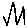
Label: zigzag